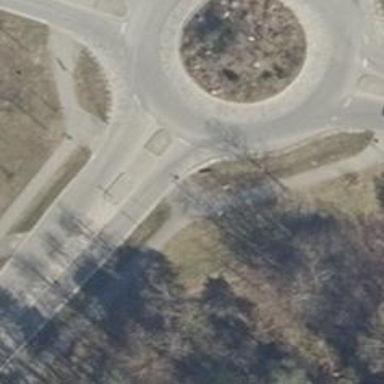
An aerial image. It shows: Uncontrolled road crossing with pedestrian island.